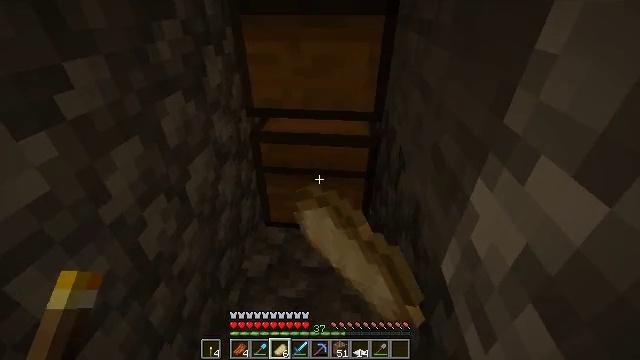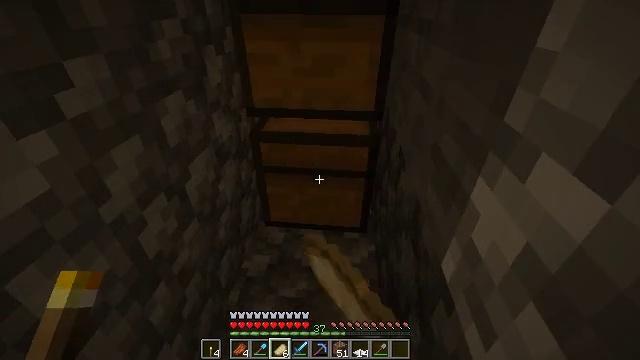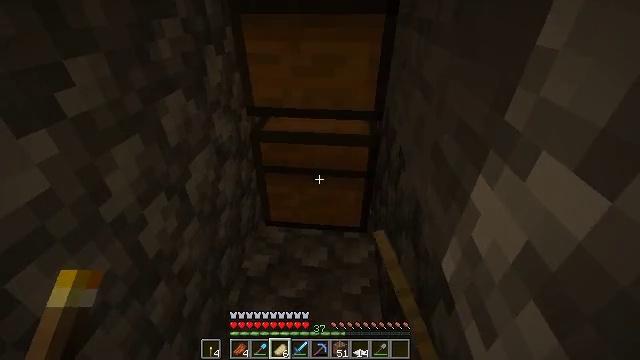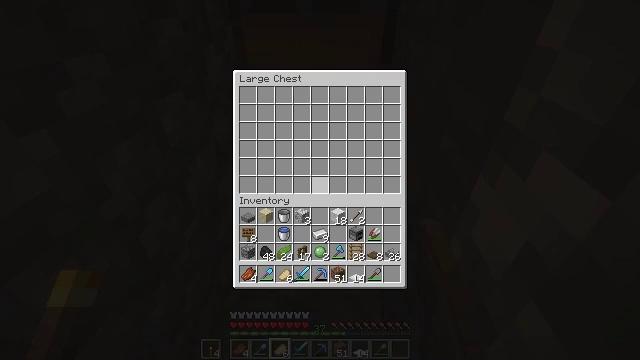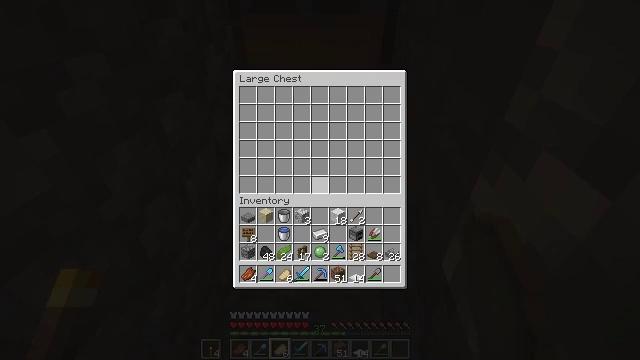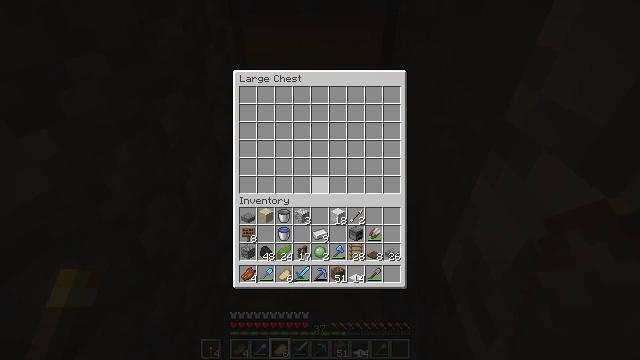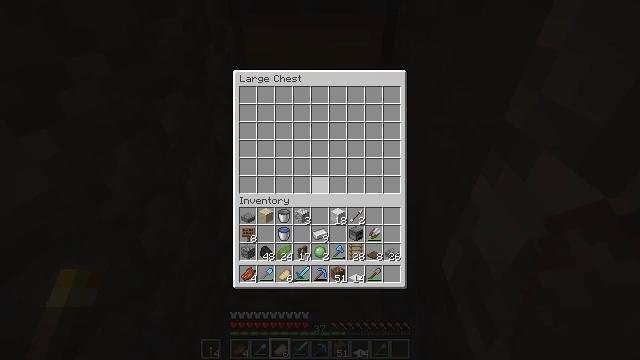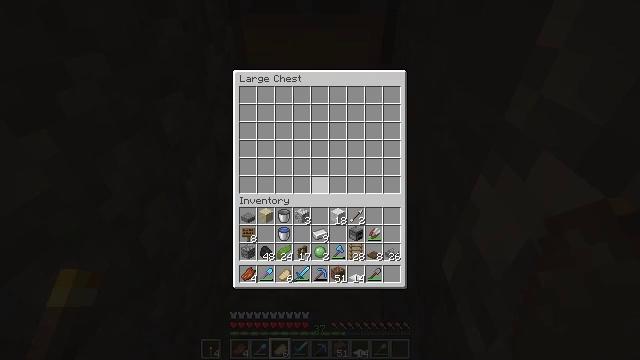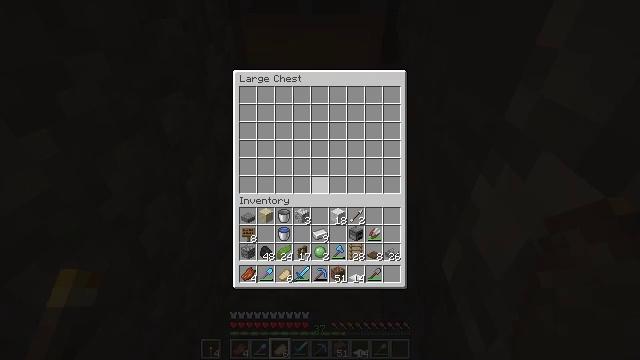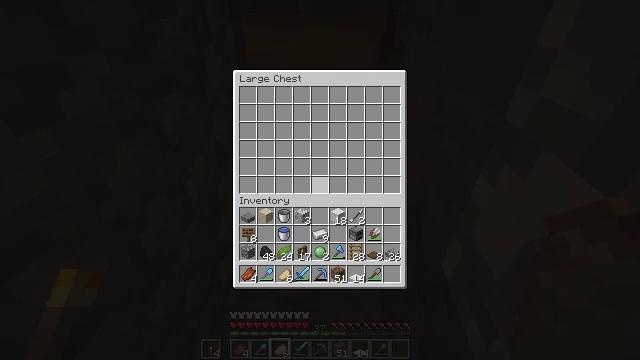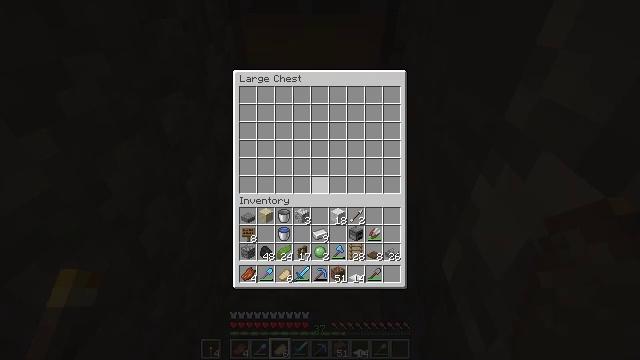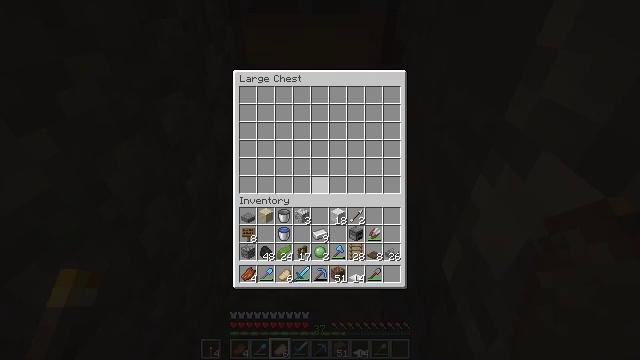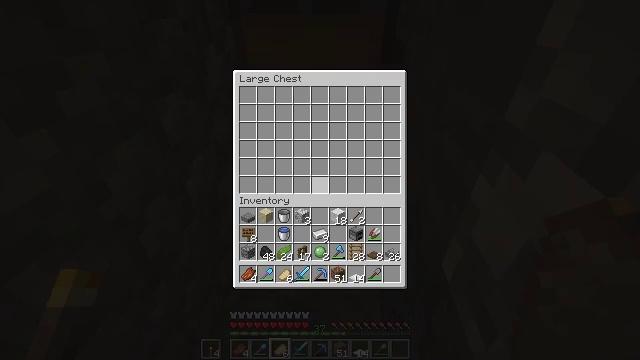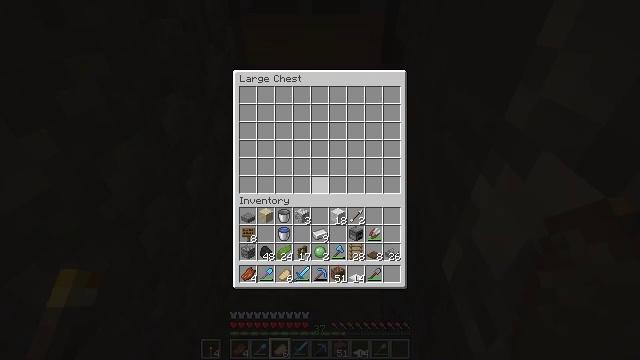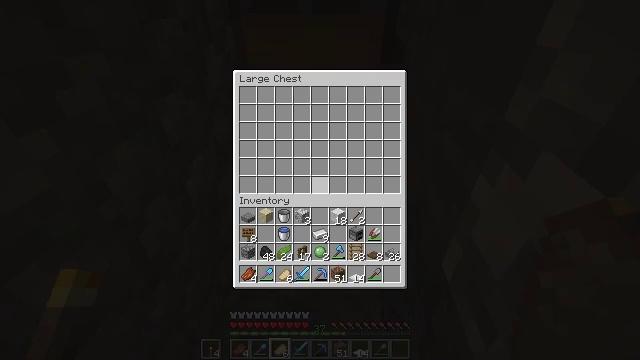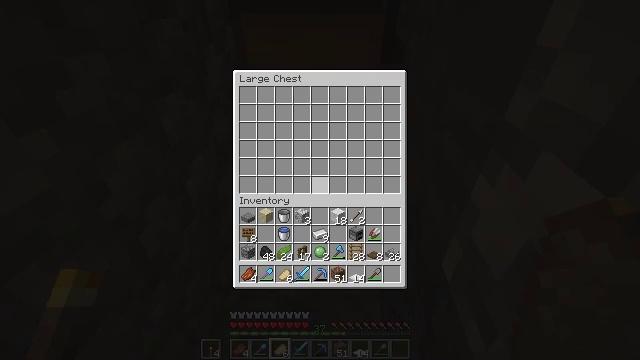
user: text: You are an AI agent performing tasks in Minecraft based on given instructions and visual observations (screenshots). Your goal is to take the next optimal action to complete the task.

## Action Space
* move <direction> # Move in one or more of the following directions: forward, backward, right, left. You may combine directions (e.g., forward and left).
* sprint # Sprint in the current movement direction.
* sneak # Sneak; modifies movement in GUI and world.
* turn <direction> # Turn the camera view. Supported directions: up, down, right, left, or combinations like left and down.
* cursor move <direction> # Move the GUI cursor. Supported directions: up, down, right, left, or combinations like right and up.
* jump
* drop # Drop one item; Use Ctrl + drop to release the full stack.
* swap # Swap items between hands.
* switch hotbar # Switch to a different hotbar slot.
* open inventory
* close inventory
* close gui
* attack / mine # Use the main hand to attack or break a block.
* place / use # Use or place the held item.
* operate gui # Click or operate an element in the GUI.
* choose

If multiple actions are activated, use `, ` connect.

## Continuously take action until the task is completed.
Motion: motion action
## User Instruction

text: Retrieve the smithing table you placed.
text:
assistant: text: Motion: use / place
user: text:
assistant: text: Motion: no_op
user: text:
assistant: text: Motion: open gui
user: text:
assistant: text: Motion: no_op
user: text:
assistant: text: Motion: no_op
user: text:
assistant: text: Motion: no_op
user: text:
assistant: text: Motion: no_op
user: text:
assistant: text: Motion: no_op
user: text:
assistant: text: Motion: no_op
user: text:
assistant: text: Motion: no_op
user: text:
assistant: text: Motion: no_op
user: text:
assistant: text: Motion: no_op
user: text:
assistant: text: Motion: no_op
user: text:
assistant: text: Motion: no_op
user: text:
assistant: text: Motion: no_op
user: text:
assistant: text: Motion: no_op
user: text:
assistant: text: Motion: no_op
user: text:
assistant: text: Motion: no_op
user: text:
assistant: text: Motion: no_op
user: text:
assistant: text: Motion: no_op
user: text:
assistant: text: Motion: no_op
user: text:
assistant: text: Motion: no_op
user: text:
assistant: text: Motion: no_op
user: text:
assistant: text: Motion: no_op
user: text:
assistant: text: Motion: no_op
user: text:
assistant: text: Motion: no_op
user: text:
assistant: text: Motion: no_op
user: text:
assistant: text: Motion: no_op
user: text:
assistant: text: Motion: close gui
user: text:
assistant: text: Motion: no_op